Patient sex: F
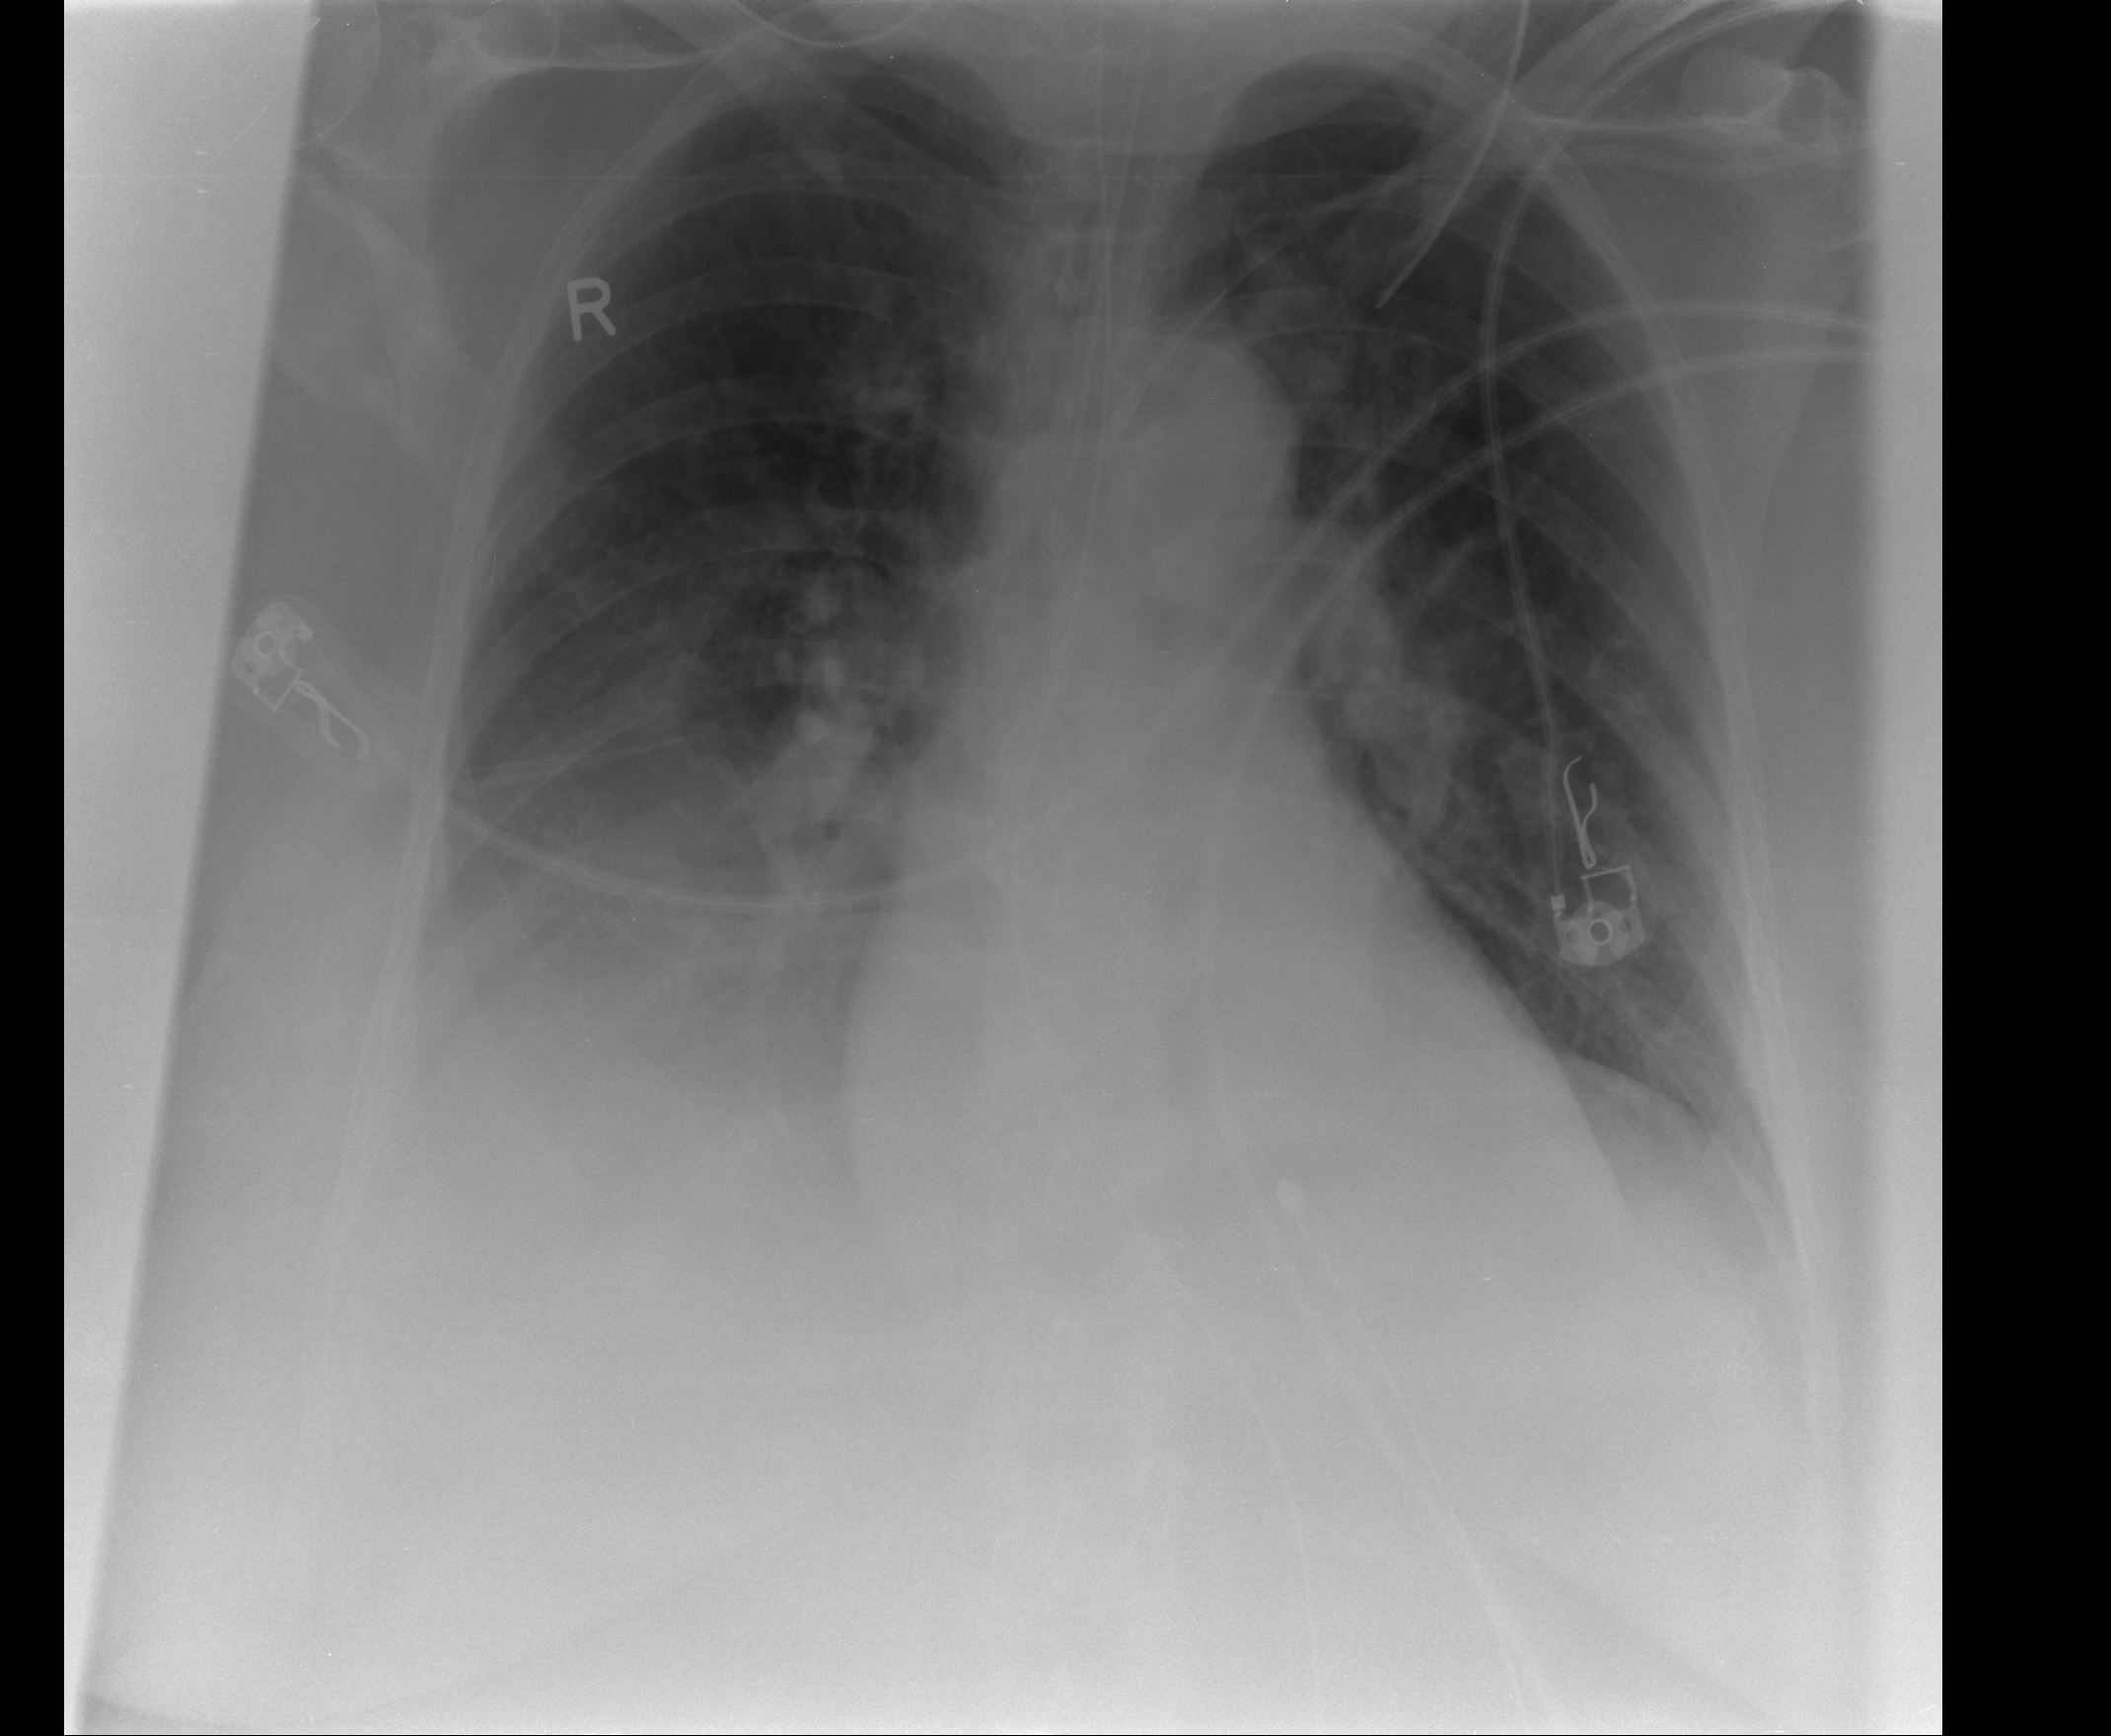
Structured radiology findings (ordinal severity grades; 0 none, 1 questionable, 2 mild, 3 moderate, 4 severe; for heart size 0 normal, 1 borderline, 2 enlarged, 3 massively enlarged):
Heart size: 0
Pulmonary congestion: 3
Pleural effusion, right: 3
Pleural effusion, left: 2
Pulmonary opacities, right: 0
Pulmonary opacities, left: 0
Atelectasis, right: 3
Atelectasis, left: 2